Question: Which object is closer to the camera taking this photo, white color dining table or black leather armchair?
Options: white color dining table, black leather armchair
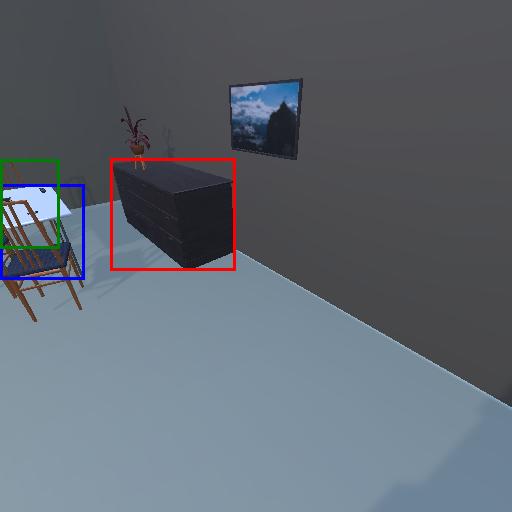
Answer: white color dining table